Камень, брошенный под углом $\alpha$ к горизонту со скоростью $v_{0}$, летит по параболической траектории. По той же траектории с постоянной скоростью $v_{0}$ летит птица.
Чему равно ее ускорение в верхней точке траектории?
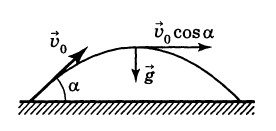
Решение: Пусть $R$ — радиус кривизны траектории в верхней точке (см. рисунок); находим $$ R = \frac{\left(v_{0} \cos \alpha \right)^{2}}{g}. $$  Ускорение птицы в верхней точке равно $$ a=\frac{v_{0}^{2}}{R}=\frac{g}{\cos ^{2} \alpha}. $$
Ответ: $$ a=\frac{g}{\cos ^{2} \alpha}. $$
Темы:
T, Механика, Кинематика, Баллистика, Всероссийские